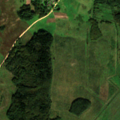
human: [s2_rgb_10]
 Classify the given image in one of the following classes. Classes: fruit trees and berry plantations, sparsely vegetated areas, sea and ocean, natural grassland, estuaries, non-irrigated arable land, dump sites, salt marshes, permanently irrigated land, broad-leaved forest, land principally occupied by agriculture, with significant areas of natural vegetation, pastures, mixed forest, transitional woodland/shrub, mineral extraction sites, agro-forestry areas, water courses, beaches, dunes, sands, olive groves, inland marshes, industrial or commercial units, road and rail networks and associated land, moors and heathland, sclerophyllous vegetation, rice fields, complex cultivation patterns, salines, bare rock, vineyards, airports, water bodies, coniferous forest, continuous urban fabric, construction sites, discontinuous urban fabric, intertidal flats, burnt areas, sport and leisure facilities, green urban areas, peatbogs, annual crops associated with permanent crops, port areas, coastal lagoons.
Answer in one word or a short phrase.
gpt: non-irrigated arable land, complex cultivation patterns, mixed forest, transitional woodland/shrub